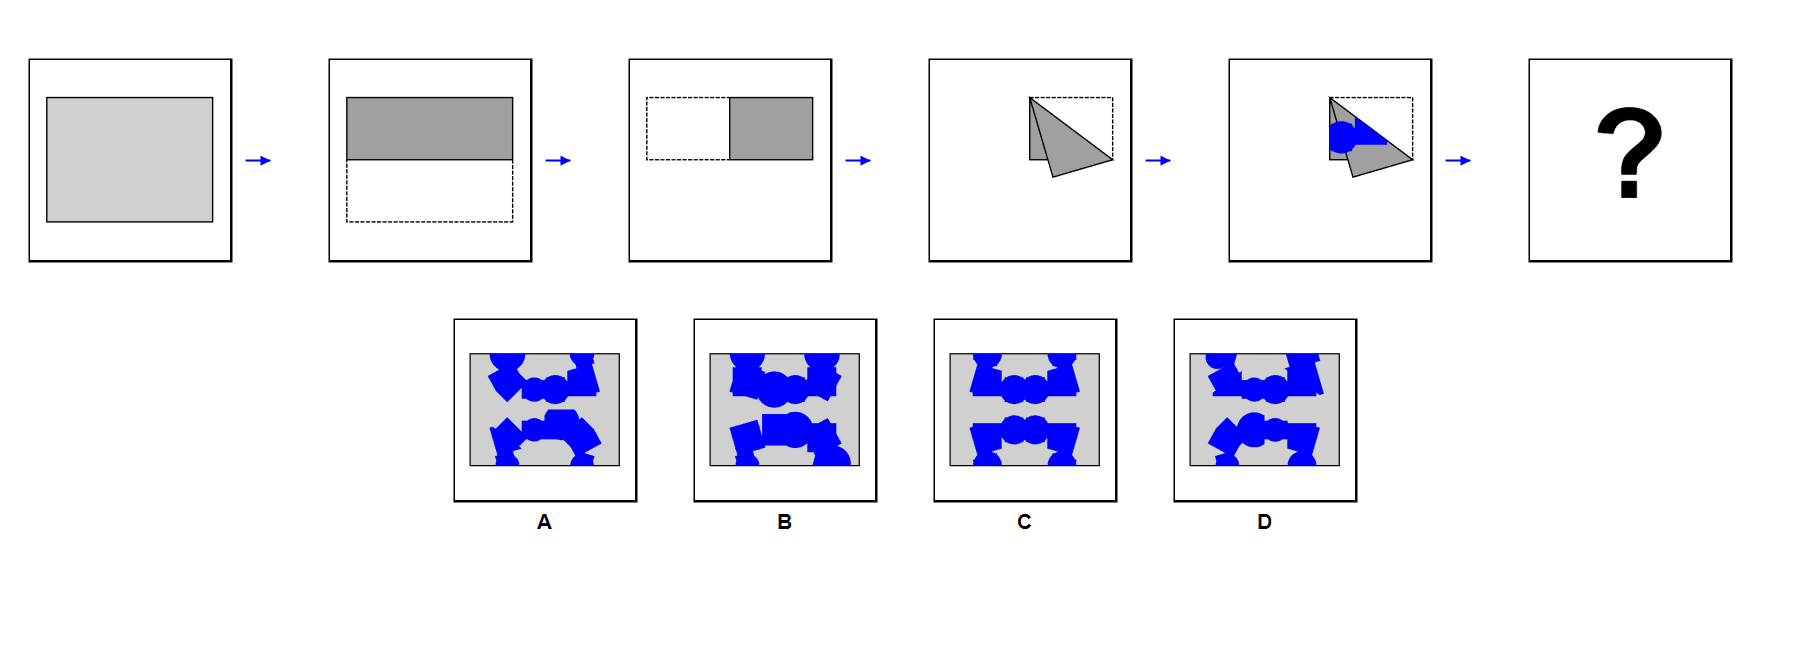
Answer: C